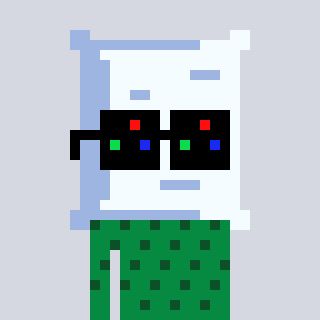
a pixel art character with square black sunglasses, a pillow-shaped head and a green-colored body on a cool background